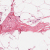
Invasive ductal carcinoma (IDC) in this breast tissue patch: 0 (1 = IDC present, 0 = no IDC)